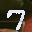
Label: 7